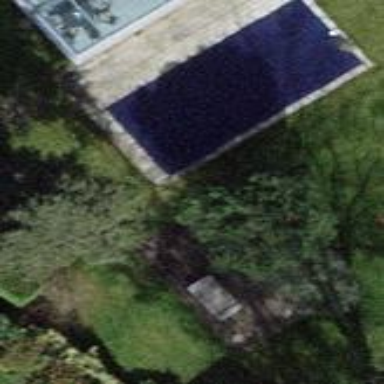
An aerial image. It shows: Outdoor swimming pool on leisure land.